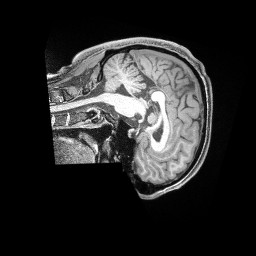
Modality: T1w
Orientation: sagittal
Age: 36
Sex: male
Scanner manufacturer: siemens
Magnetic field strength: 3 T
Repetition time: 2 s
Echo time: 0.00211 s